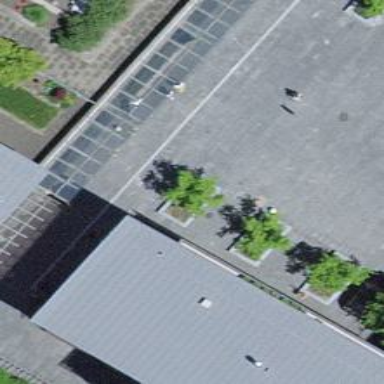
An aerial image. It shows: Paved pedestrian road.